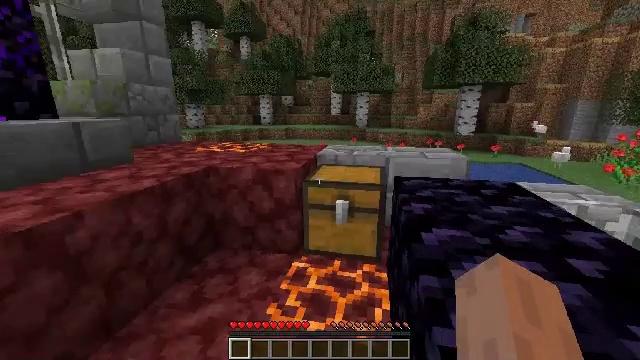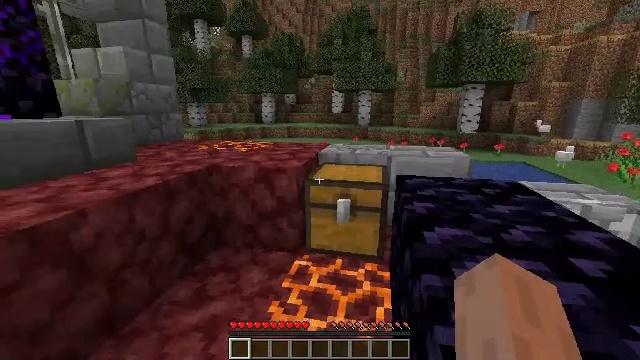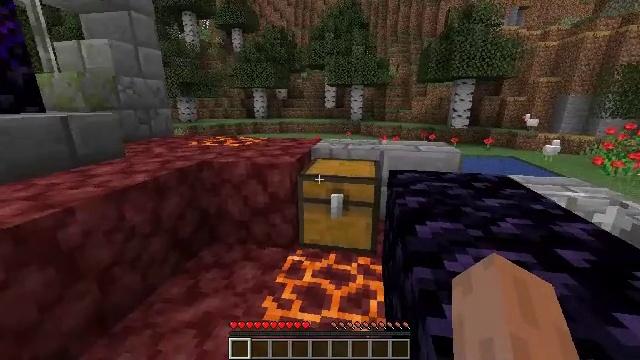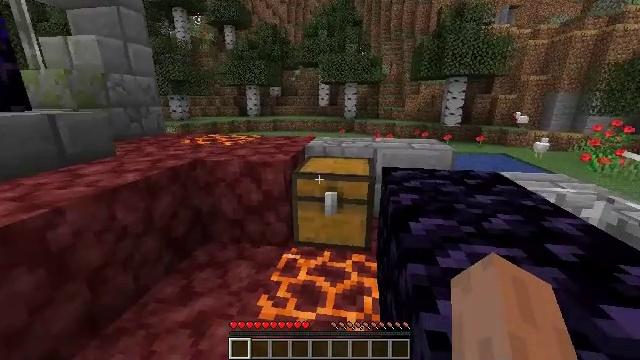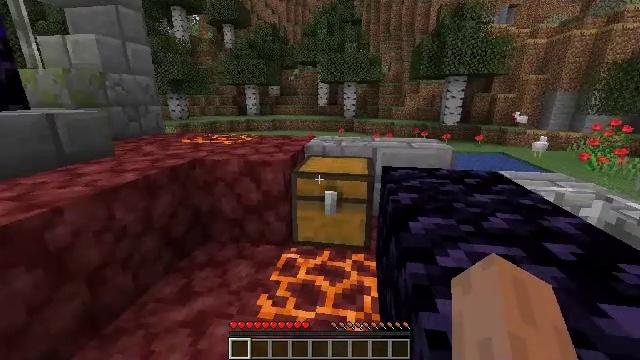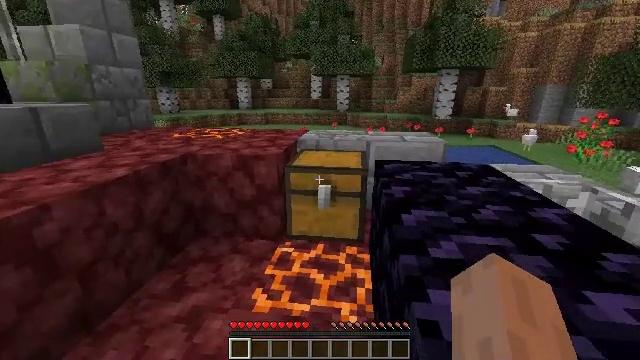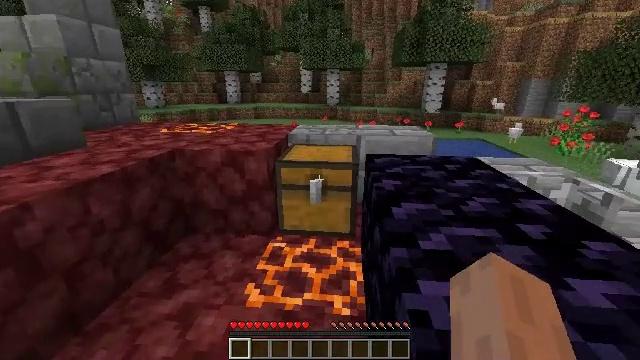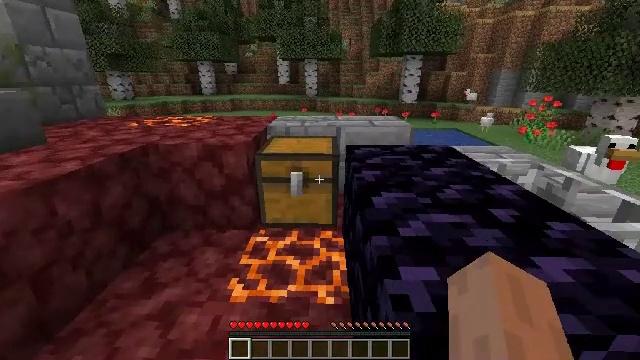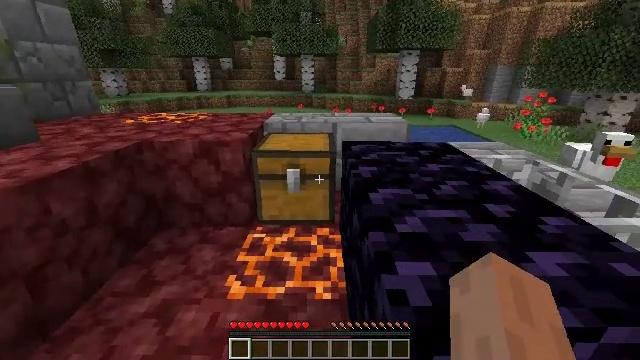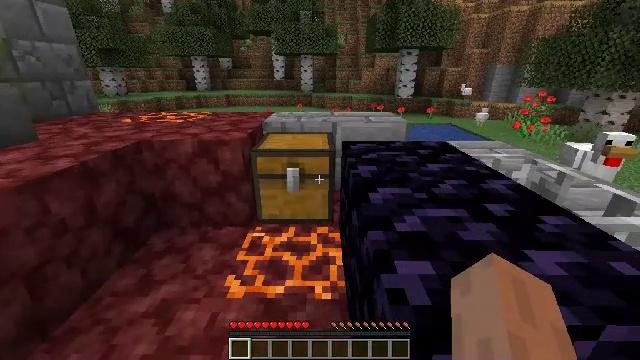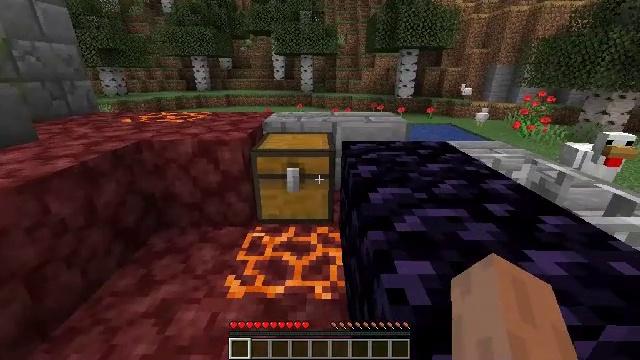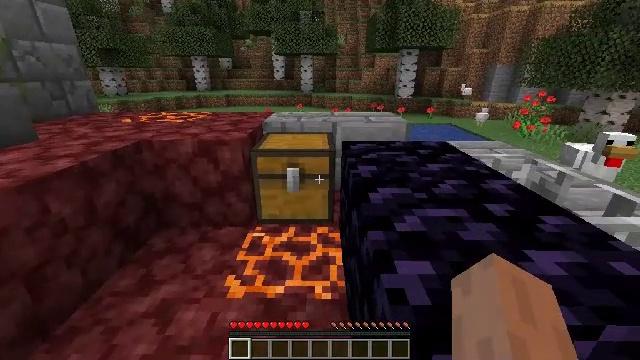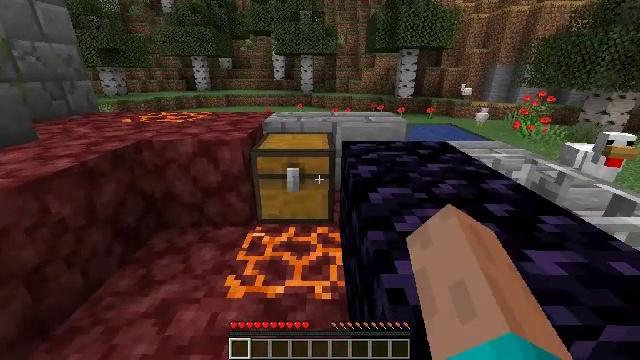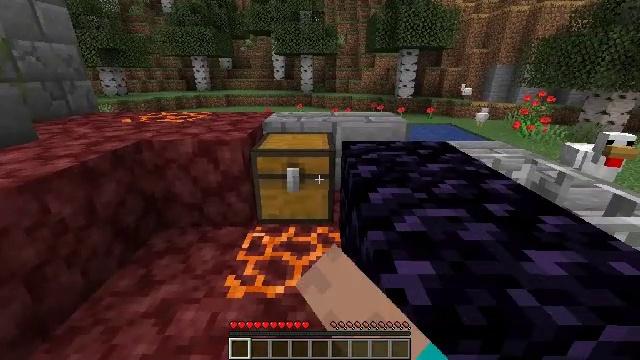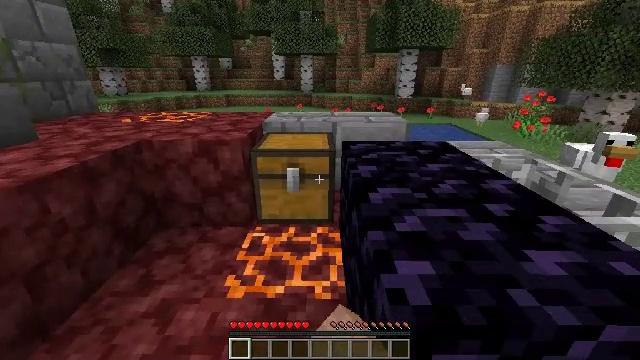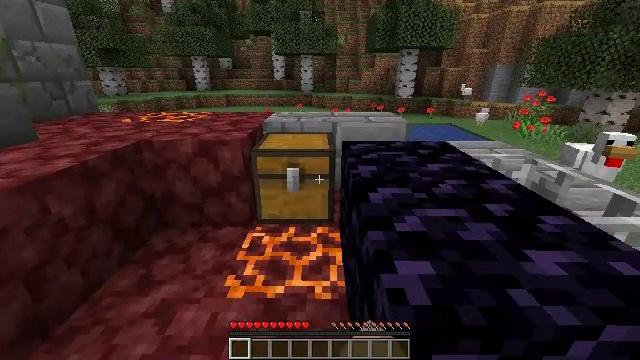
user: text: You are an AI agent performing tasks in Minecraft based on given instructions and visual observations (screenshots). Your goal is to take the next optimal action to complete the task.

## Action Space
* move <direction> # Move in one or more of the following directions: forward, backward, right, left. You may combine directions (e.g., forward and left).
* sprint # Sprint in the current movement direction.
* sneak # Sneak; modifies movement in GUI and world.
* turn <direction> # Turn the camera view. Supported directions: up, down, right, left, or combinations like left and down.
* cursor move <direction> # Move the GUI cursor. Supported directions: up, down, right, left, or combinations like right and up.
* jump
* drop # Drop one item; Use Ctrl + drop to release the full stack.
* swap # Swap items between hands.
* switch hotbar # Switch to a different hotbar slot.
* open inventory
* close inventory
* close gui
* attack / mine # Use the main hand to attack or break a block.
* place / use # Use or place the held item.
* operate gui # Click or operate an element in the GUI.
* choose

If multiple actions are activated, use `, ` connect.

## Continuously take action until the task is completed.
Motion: motion action
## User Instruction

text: Hunt a chicken.
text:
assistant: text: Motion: no_op
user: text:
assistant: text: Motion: turn right and down
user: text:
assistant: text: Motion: turn right
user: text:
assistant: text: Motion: no_op
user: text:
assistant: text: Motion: turn right and down
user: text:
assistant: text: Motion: turn right and down
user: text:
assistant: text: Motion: turn right and down
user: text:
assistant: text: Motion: no_op
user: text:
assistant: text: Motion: no_op
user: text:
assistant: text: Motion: no_op
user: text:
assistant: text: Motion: use / place
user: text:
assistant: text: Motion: use / place
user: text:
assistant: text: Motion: use / place
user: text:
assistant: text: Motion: no_op
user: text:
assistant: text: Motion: no_op
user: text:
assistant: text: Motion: no_op
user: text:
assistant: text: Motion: no_op
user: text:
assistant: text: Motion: no_op
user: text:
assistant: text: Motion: no_op
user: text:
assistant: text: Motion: no_op
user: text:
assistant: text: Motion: no_op
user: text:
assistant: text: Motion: no_op
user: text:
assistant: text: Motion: no_op
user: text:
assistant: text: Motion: turn up
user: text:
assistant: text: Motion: no_op
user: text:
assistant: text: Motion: no_op
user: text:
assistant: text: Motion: no_op
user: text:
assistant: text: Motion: no_op
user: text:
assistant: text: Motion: no_op
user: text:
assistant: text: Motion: no_op